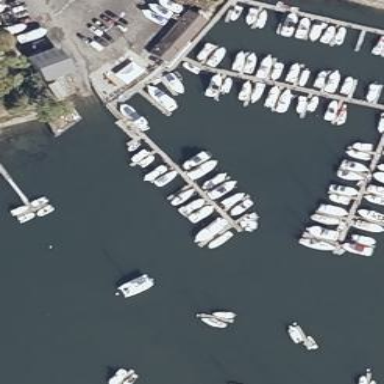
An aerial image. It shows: Marina on leisure land.